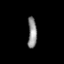
Tissue: lung
Cell type: Epithelial cells
Senescence score: 0.2081
Nuclear area (px): 271
Mean DAPI intensity: 141.557